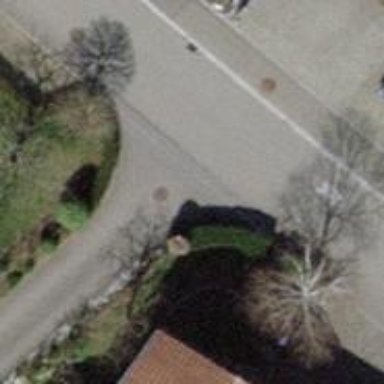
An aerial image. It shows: Residential road with asphalt surface. There is sidewalk on the left side.